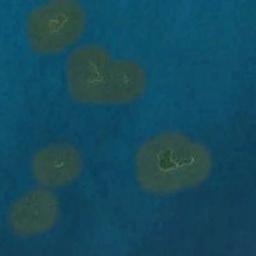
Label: island